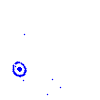
Particle: electron